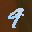
Label: 9